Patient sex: M
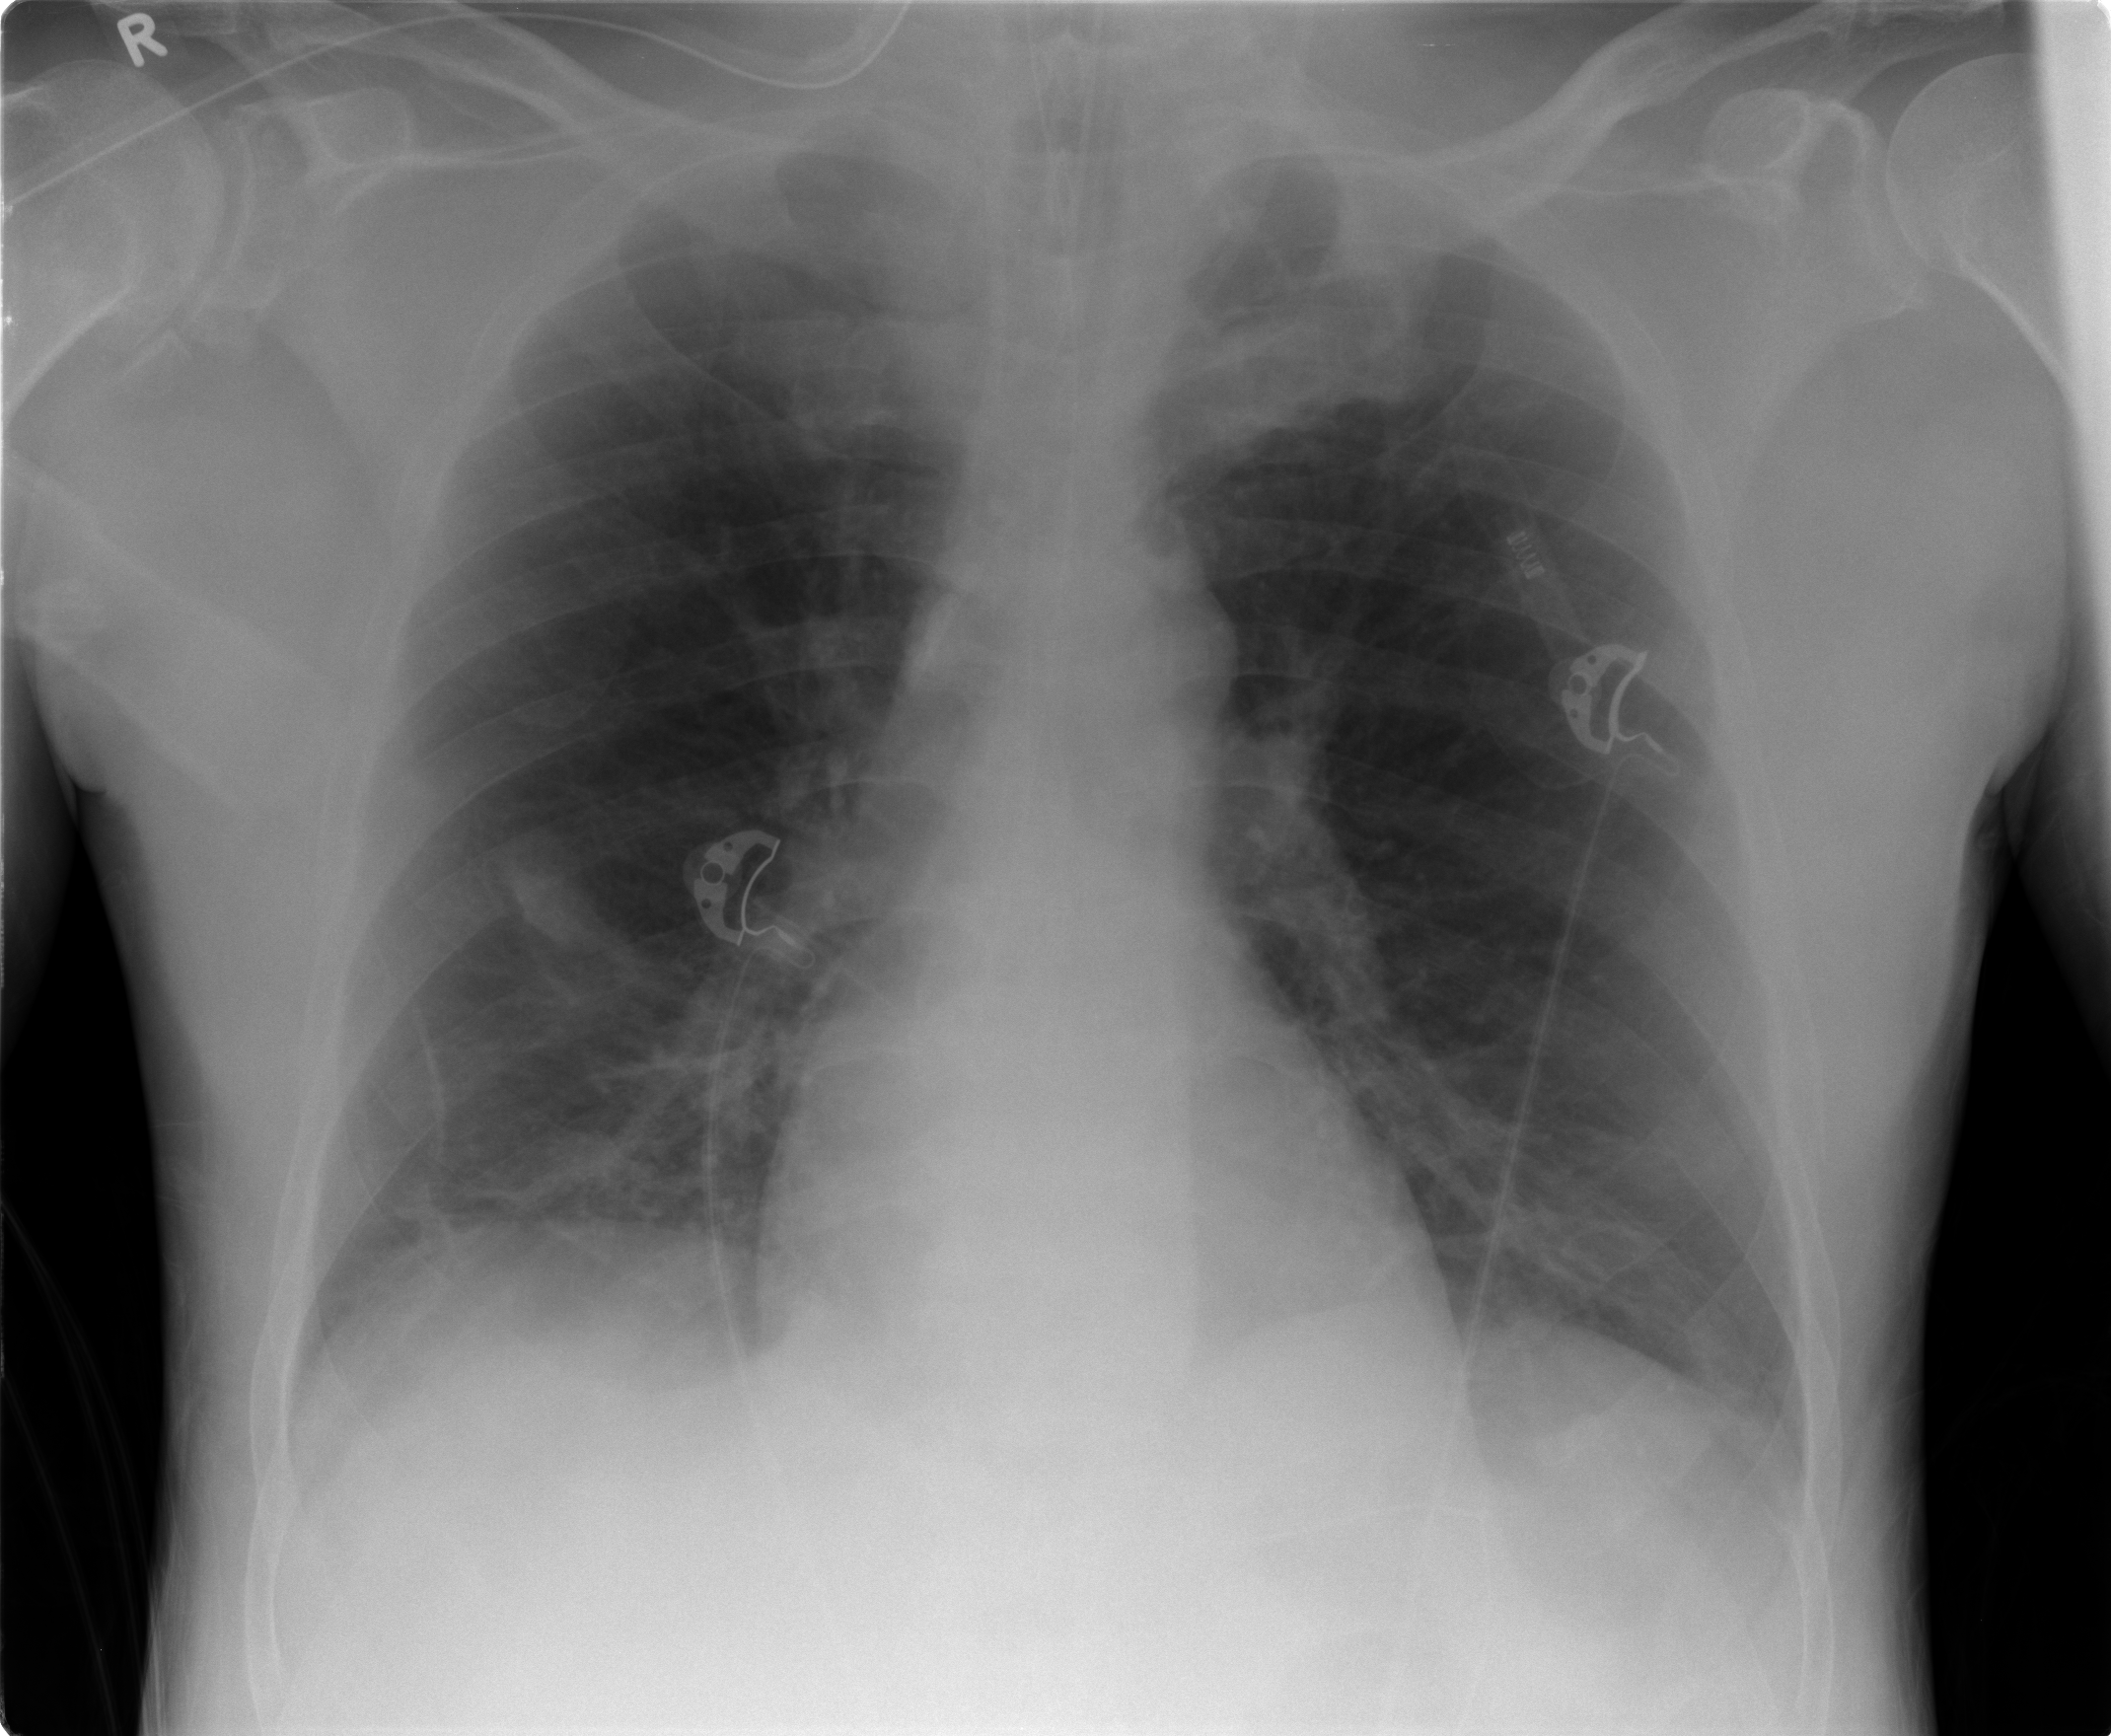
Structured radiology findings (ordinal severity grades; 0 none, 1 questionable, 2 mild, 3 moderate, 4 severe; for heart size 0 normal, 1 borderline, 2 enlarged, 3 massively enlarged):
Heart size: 0
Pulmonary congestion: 0
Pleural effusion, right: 0
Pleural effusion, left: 0
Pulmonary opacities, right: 1
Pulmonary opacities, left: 0
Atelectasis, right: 2
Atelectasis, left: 0